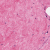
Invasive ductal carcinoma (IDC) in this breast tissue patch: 0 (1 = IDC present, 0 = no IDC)